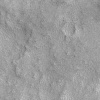
Atmospheric dust classification: not_dusty